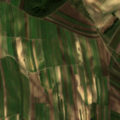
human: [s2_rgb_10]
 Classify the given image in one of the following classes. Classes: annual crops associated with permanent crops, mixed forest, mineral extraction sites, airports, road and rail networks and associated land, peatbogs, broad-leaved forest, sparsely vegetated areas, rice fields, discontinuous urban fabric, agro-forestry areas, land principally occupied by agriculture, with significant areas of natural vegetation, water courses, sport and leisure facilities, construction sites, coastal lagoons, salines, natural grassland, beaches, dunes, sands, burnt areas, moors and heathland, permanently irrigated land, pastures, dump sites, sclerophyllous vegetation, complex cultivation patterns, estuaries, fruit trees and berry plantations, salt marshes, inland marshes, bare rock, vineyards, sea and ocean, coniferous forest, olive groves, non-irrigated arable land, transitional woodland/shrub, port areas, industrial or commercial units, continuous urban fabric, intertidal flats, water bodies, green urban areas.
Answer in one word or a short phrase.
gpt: non-irrigated arable land, vineyards, complex cultivation patterns, land principally occupied by agriculture, with significant areas of natural vegetation